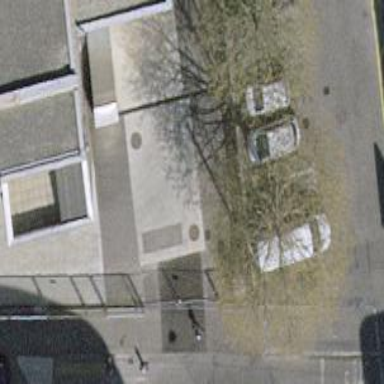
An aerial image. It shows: Building with surveillance zone.